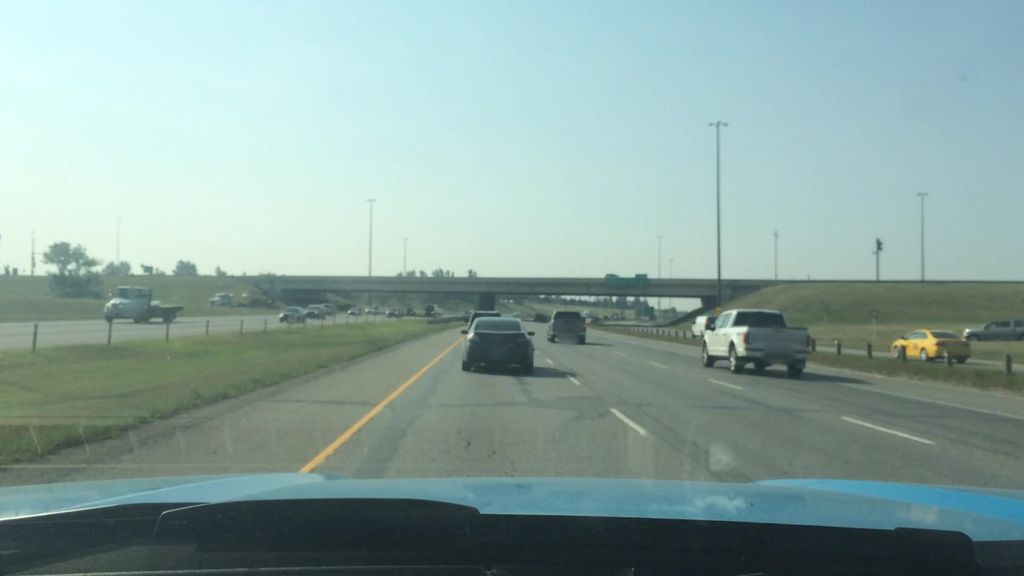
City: calgary